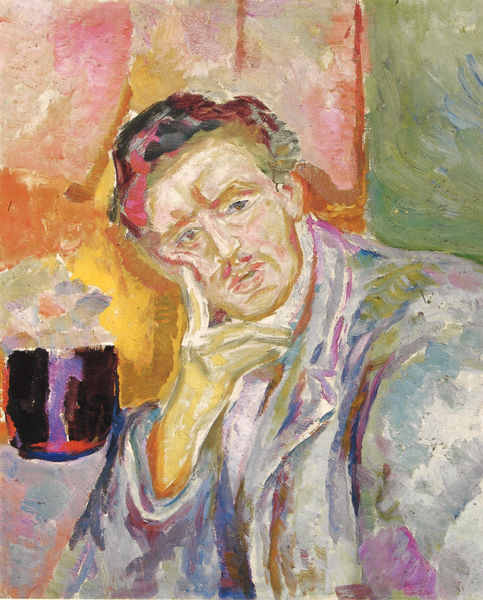
Titel: Selbstbildnis mit aufgestützem Kopf
Künstler: Edvard Munch
Standort: Oslo
Institution: Munch-Museet
Schlagwörter: blau, hand, kopf, mann, weiß, aquarell, gelb, grün, impressionismus, sitzen, blume, blumen, braun, bunt, finger, hell, hut, ohr, orange, pastell, raum, schwarz, tisch, zimmer, ölbild, blick, rot, expressionismus, flächig, haube, schleife, zylinder, anzug, bart, jacke, mütze, schnurrbart, wand, augen, gesicht, kragen, trauer, bildnis, portrait, porträt, öl, haare, mantel, pose, sitzend, augenbrauen, frontal, rosa, traurig, hase, topf, farbig, farben, farbe, lila, violett, schnäuzer, duktus, schnurbart, impressionistisch, monet, symmetrie, manet, melancholie, tasse, nachdenklich, ölfarben, aufstützen, denkend, gedanken, sinnierend, jackett, selbstporträt, stütze, corinth, denken, gestützt, künstler, selbstbildnis, denker, geschenk, verzweiflung, selbstportrait, aufgestützt, blickkontakt, stumpf, neigung, grundfarben, aufgestütz, zauberer, umgebungsfarben, buntfarben, überlegen, grübeln, kopf geneigt, fingr, nachdenke, neigung des kopfes, rot bunt, sorgenvoll